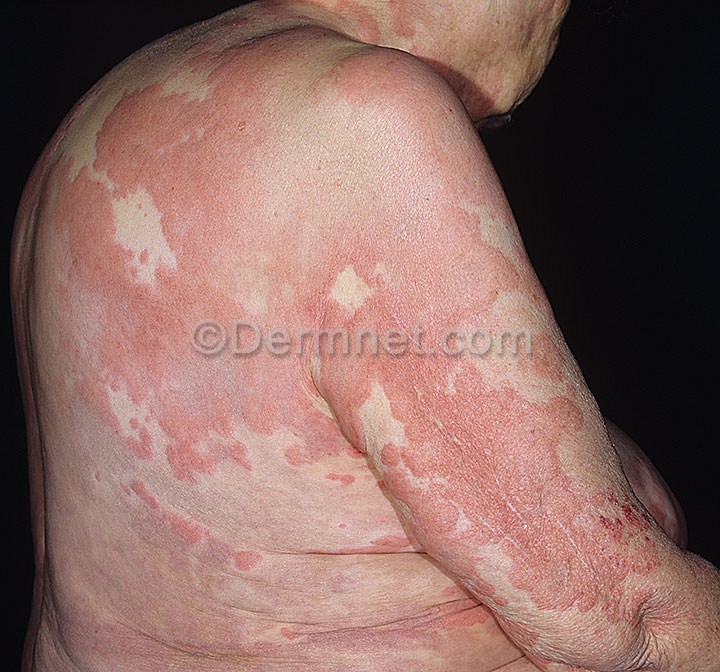
Disease: Urticaria Hives